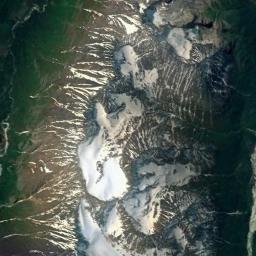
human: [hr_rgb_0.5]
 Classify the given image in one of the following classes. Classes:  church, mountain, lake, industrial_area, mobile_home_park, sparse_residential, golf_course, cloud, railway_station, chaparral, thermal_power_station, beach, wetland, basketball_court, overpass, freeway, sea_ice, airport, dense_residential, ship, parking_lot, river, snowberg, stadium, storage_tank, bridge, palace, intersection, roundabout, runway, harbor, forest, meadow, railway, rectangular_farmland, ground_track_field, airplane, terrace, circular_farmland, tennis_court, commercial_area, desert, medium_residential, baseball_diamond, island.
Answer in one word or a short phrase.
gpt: snowberg